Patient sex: F
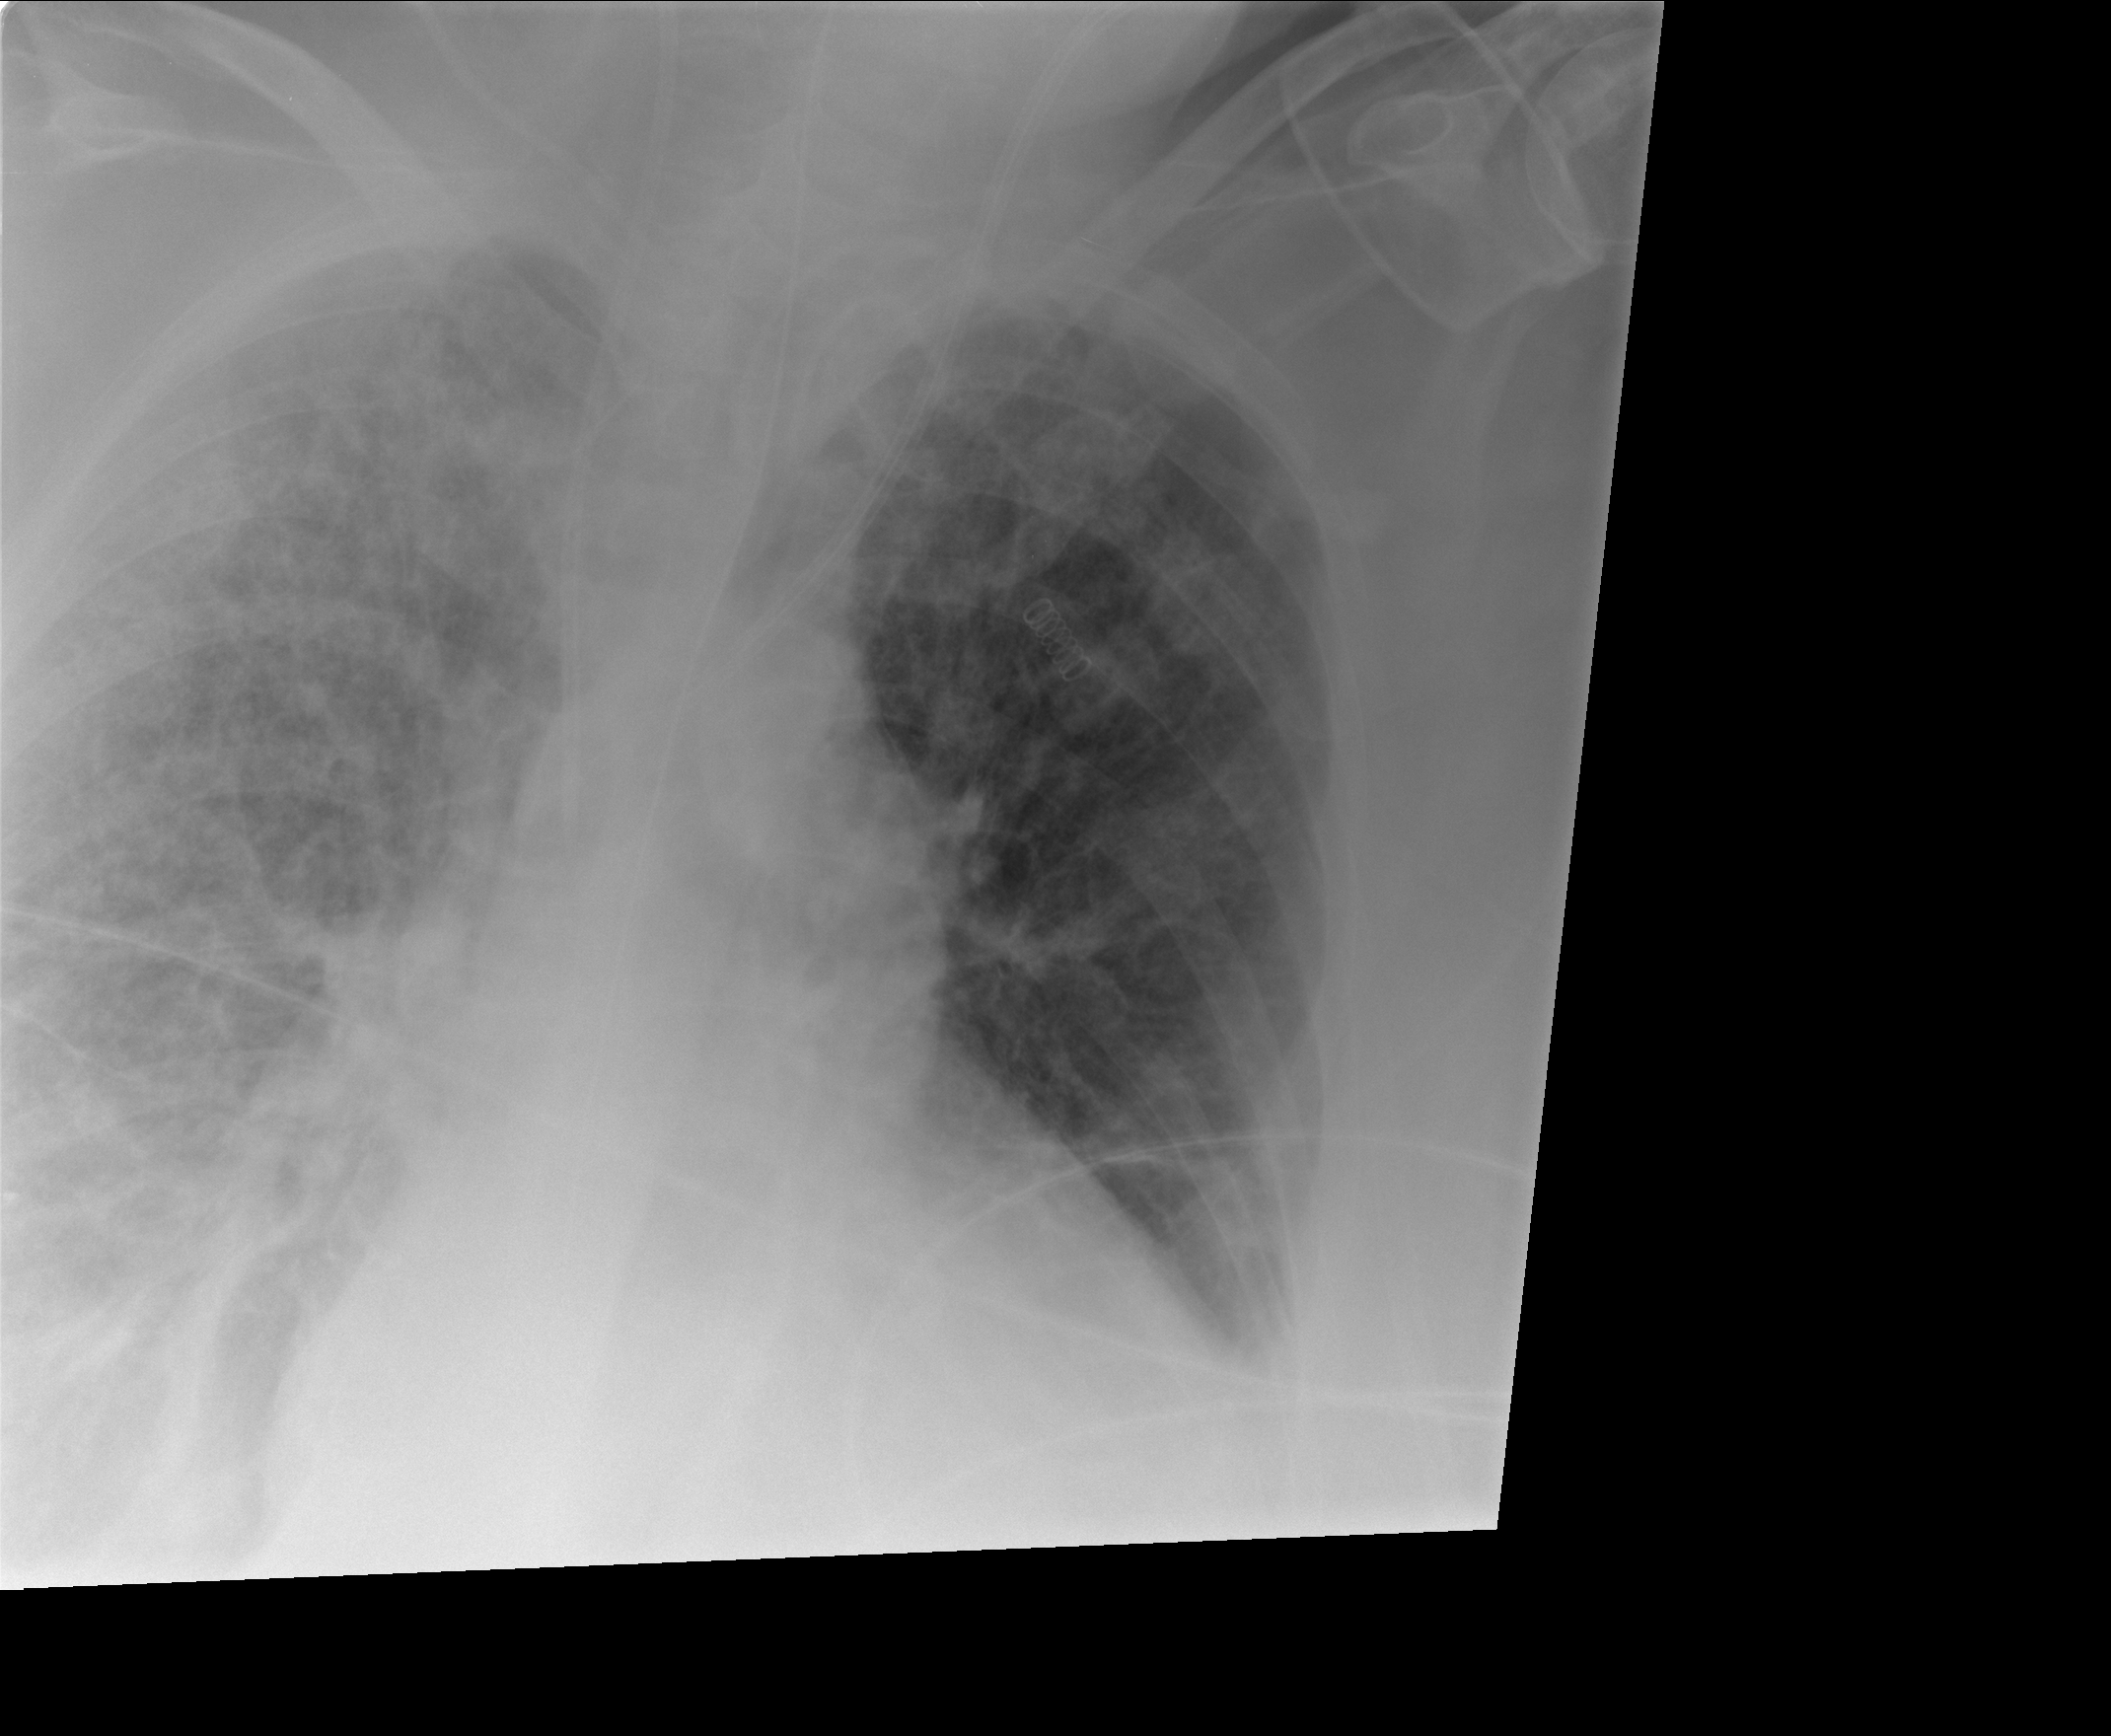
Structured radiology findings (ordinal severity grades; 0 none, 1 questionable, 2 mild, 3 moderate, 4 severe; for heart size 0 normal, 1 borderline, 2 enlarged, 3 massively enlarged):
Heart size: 2
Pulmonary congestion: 3
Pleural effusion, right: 3
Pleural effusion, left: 2
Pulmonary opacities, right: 3
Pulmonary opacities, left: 2
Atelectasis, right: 3
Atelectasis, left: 3